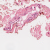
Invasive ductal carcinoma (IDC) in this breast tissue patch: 0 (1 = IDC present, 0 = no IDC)